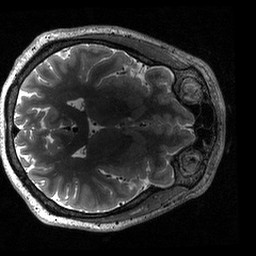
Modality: T2w
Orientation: axial
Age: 36
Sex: male
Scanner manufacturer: siemens
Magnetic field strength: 3 T
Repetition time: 3.2 s
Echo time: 0.564 s